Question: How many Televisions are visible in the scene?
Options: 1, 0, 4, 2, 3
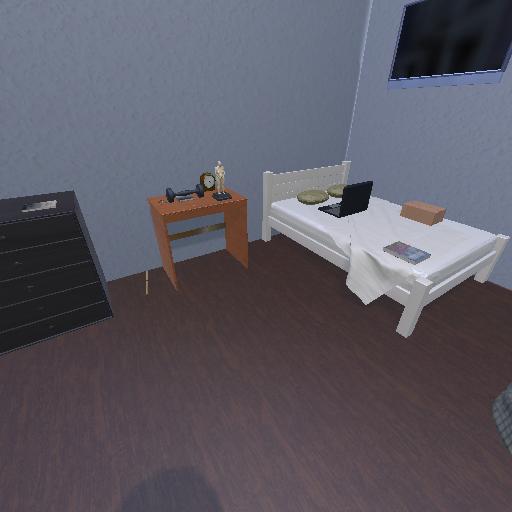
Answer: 1